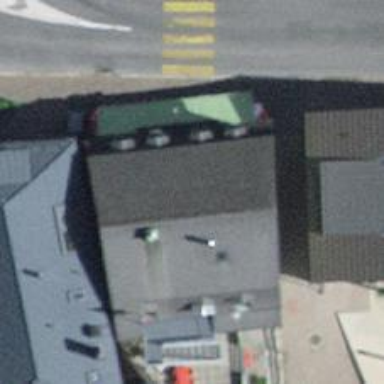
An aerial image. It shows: Restaurant.